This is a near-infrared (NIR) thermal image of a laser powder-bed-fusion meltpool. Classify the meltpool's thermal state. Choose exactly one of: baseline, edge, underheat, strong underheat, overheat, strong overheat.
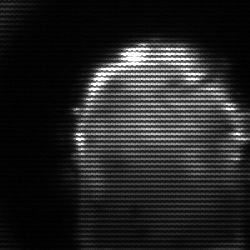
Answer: baseline